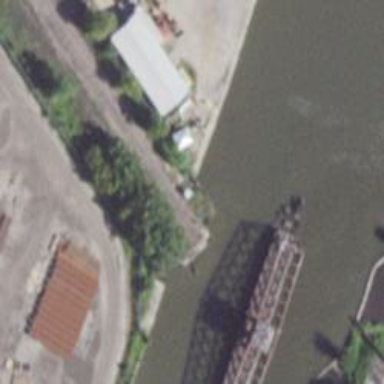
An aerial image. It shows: Swing bridge for railway traffic.